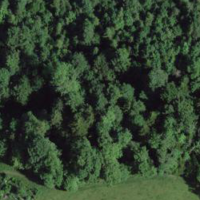
EUNIS habitat code: 41
Species observed at this site:
Corylus avellana
Sorbus aucuparia